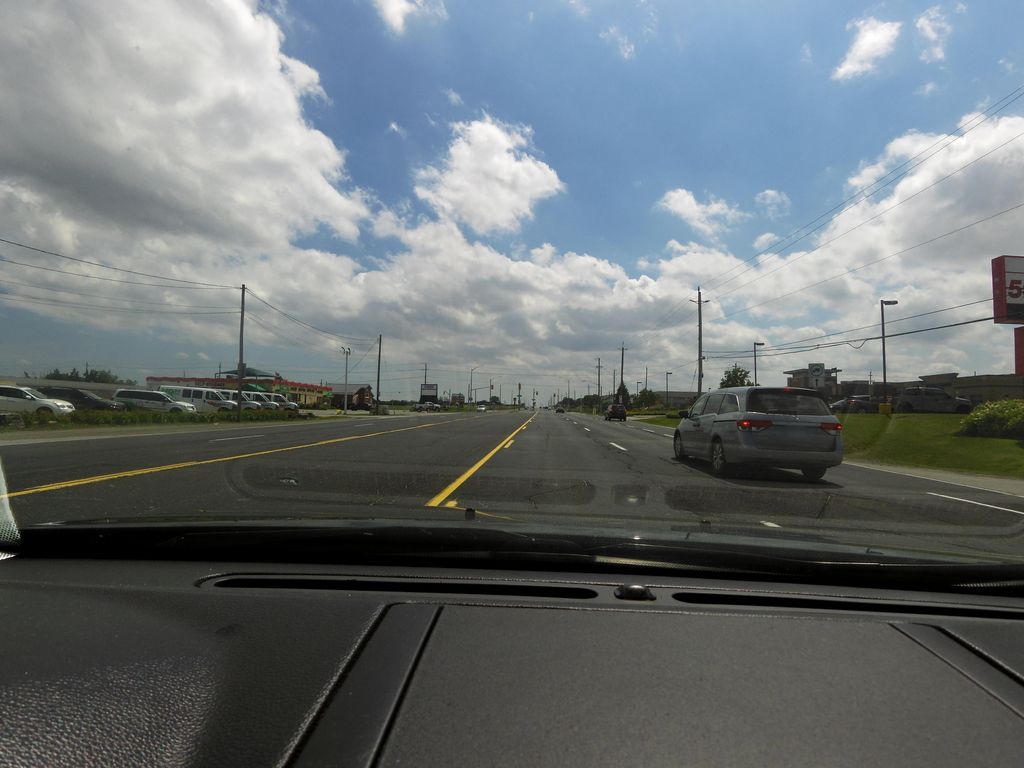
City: hamilton